Field crop: tomato
Growth stage: 1
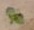
Species: solanum